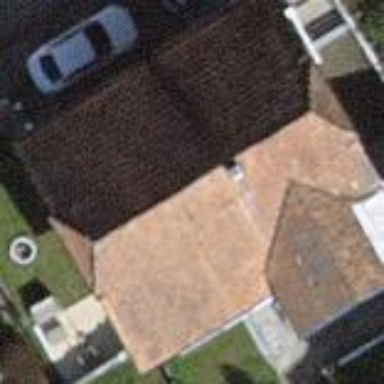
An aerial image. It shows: Building with half-hipped roof.